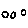
Label: circle